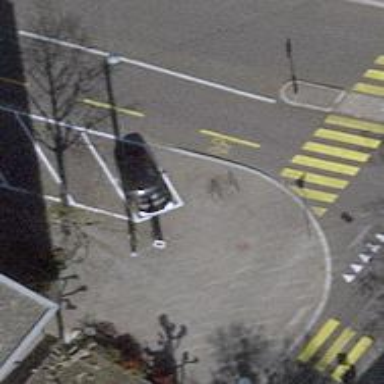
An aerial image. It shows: Bicycle parking area with stands.